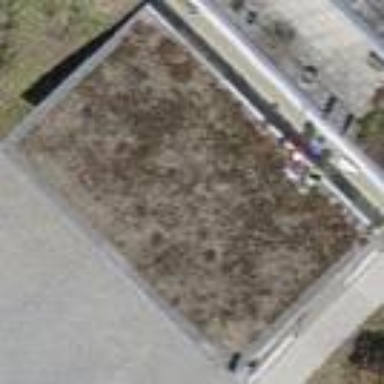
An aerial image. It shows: View of roof of building.